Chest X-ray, PA view. Patient: 48 years old, sex F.
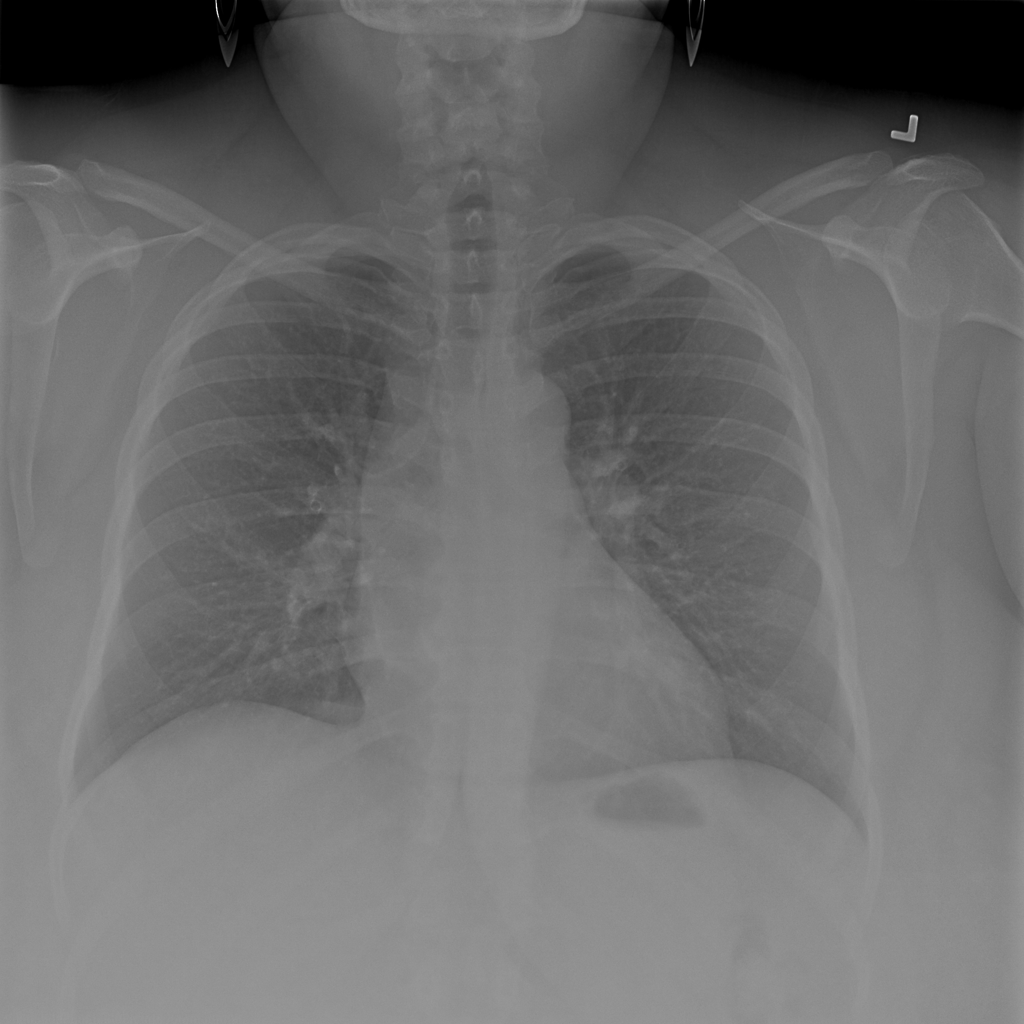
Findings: Infiltration